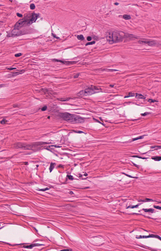
Tumor epithelial tissue: no
Tumor-associated stroma tissue: yes
Normal tissue: no